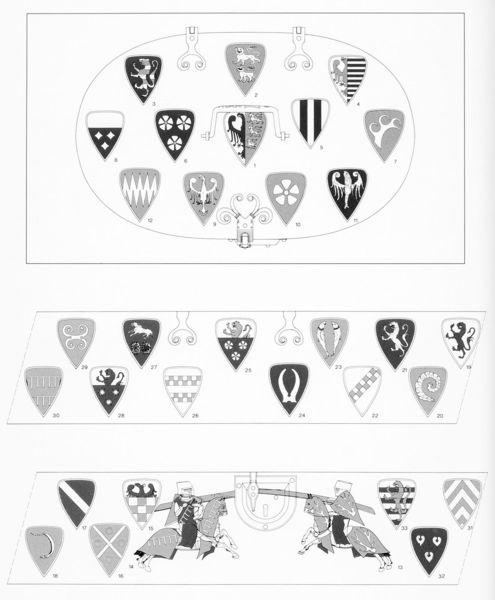
Titel: Wappenkasten
Standort: Quedlinburg (EU - D - Sachsen-Anhalt)
Schlagwörter: adler, kampf, weiß, blumen, grau, männer, schwarz, tiere, flächig, horn, oval, pferd, pferde, reiter, graphik, lanze, streifen, schild, draufsicht, druck, schilder, schwarzweiß, helm, herrscher, entwurf, ritter, rüstung, kasten, wappen, schloß, mittelalter, duell, lanzen, leicht, löwe, stange, schatulle, geweih, fische, symbole, schloßß, schilde, bildfelder, wappenfeld, gruppiert, mönner, turnier, aar, aahr, frontsicht